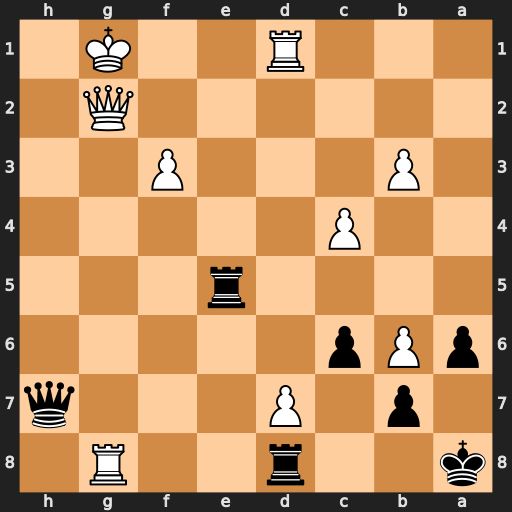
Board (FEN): k2r2R1/1p1P3q/pPp5/4r3/2P5/1P3P2/6Q1/3R2K1
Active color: b
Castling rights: -
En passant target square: -
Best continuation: Qxg8 Qxg8 Rxg8+ Kf2 Rd8